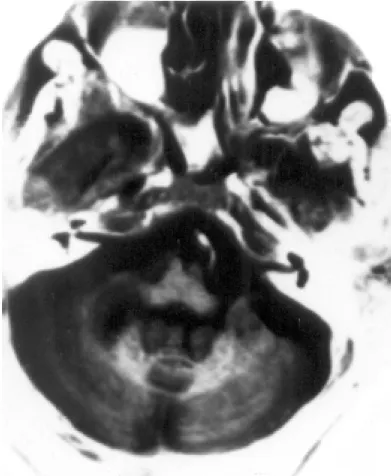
T2W axial image at the level of the medulla. T2 hyperintense lesions are seen in the cerebellar white matter.
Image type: radiology (mri)